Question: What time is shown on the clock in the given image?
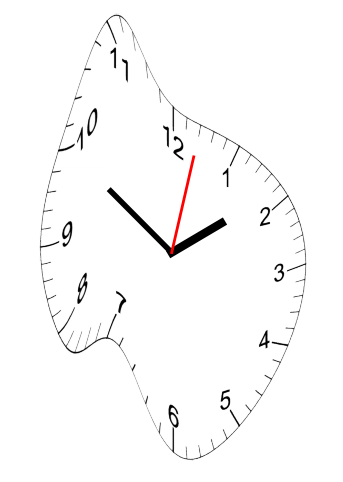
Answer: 01:50:02